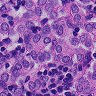
Metastatic tissue present: yes